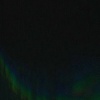
Label: space